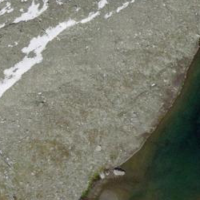
EUNIS habitat code: 48
Species observed at this site:
Silene acaulis